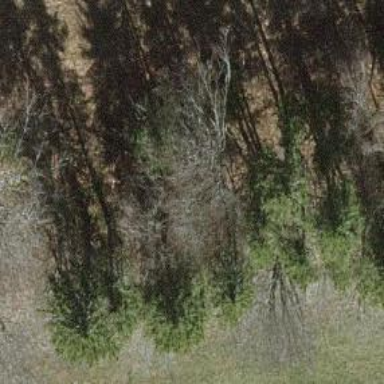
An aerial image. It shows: Single tag "natural: tree."